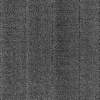
Atmospheric dust classification: dusty